九年级 · 度量几何学
如图, $A B 、 A C 、 B C$ 所组成的图形叫做勒洛三角形 $A B C$. 它是以等边三角形 $A B C$的每个顶点为圆心，以其边长为半径，在另外两个顶点间做一段弧，由三段弧所围成的曲边三角形. 若 $A B=2$, 顶点 $\mathrm{A}$ 与数轴上表示 -1 的点重合, 将勒洛三角形 $A B C$ 向右沿数轴滚动一周, 则点 $\mathrm{A}$ 对应的数是（ ）

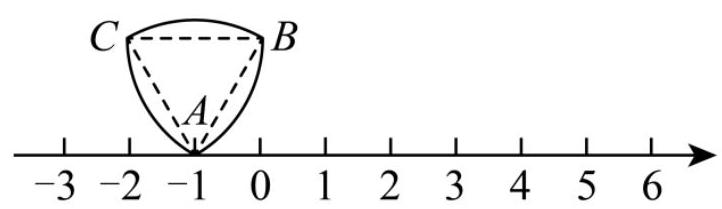
A. $4 \pi-1$
B. 5
C. $2 \pi$
D. $2 \pi-1$

答案: D
解析: 根据等边三角形的性质, 圆的基础知识, 弧长的计算方法可得 $A B+A C+B C=\frac{2}{3} \pi+\frac{2}{3} \pi+\frac{2}{3} \pi=2 \pi$, 由此即可求解.

【详解】解: $\because \triangle A B C$ 是等边三角形,

$\therefore \angle A=\angle B=\angle C=60^{\circ}, \quad A B=A C=B C=2$,

$\because$ 分别以点 $A, B, C$ 为圆心, 以边长为半径画弧,

$\therefore A B=A C=B C=\frac{60^{\circ}}{360^{\circ}} \times 2 \pi \times 2=\frac{2}{3} \pi$,

$\therefore A B+A C+B C=\frac{2}{3} \pi+\frac{2}{3} \pi+\frac{2}{3} \pi=2 \pi$,

$\because$ 顶点 $\mathrm{A}$ 与数轴上表示 -1 的点重合, 将勒洛三角形 $A B C$ 向右沿数轴滚动一周,

$\therefore$ 点 A 对应的数是 $2 \pi-1$,

故选: D.

【点睛】本题主要考查扇形弧长的计算方法, 数轴与无理数的对应关系, 掌握弧长的计算方法, 数轴与无理数的对应关系是解题的关键.